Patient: sex M, age 34
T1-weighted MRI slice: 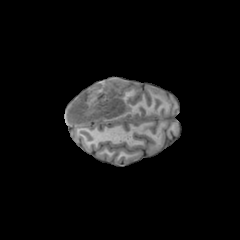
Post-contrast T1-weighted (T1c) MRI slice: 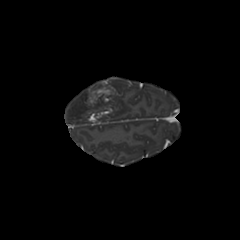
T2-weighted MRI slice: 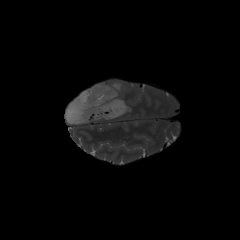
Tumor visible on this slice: yes
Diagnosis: Astrocytoma, IDH-mutant
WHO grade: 4